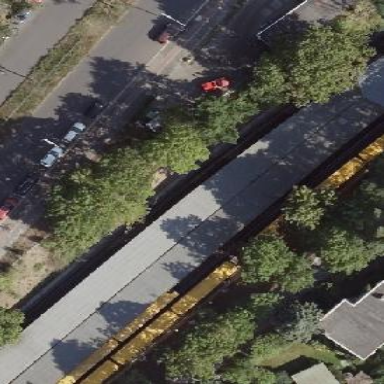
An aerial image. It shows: Platform for public transport at railway station.